Question: Before I get flak for trying to create iPhone style elements on Android, it is my internship assignment to convert an iPhone app to an Android app while preserving the look and feel as good as possible.
So far, everything is going well, but I've run into a problem. The app is using several tab-bars. At least, that's what I call them.
And I have absolutely no idea how to make these on Android. I know you can create tab bars with big clunky buttons, but I haven't really seen any apps that use tabs as shown here:

Is there any way to achieve this on Android? Like I said, I haven't seen anyone do it before so I'm not quite sure if it's even possible.
Any pointers are appreciated.
---
I just found this: <URL>
I think I can achieve what I want pretty accurately with this, but I would like to know if anyone else has any pointers as well
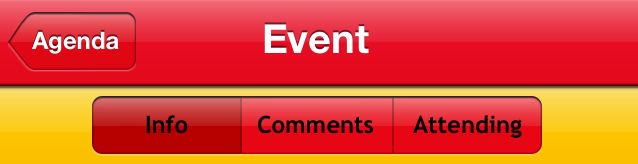
Answer: Of course you can customize the TabHost and the tab items as you wish though it's kinda different from Apple counterpart.
Android uses 9-patch image as default for the tab bar background and that's why you also need to use that to make it proper.
Check this for some lead about it.
<URL>